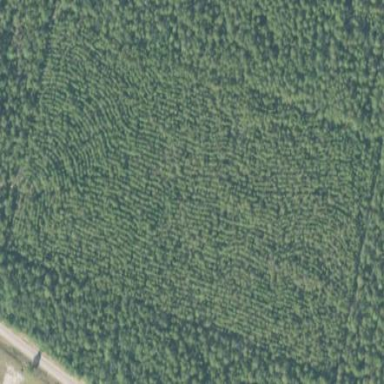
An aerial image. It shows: Forest with needle-leaved trees.